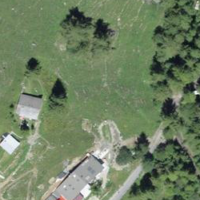
EUNIS habitat code: 23
Species observed at this site:
Turdus philomelos
Gypaetus barbatus
Turdus viscivorus
Euphorbia cyparissias
Strix aluco
Phylloscopus collybita
Astrantia major
Caltha palustris
Erithacus rubecula
Phoenicurus ochruros
Certhia familiaris
Garrulus glandarius
Nucifraga caryocatactes
Clinopodium alpinum
Myrrhis odorata
Picus viridis
Nymphalis antiopa
Corvus corax
Periparus ater
Motacilla cinerea
Lophophanes cristatus
Troglodytes troglodytes
Pyrrhula pyrrhula
Turdus merula
Emberiza cia
Parus major
Regulus regulus
Pyrgus malvae
Cupido minimus
Pyrrhocorax graculus
Aquila chrysaetos
Motacilla alba